Question: I'm using cplex linear programming in matlab (cplexlp) to solve the problem
'''
min f'u s.t. Au>=b, u>=lb
'''
using
'''
[u,minima,flag] = cplexlp(f,-A,-b,[],[],lb);
'''
but I need a solution tolerance of below 1e-9, which is the minimal tolerance in documentation.
I figured I can just scale the problem (e.g. by 10000) and achieve an effective tolerance of 1e-13.
'''
scale=10000;
tolerance=1e-9;
options = cplexoptimset('cplex');
options.simplex.tolerances.feasibility = tolerance;
options.simplex.tolerances.optimality = tolerance;
[u,minima,flag] = cplexlp(scale*f,-scale*A,-scale*b,[],[],scale*lb,[], [], options);
minima = minima / scale;
'''
It does not work, and the tolerance is improved to 1e-11 but not less. The image below show in log10 scale the 'real solution' (found using a different method) and the solution returned by the algorithm for different parameters (each color is different A,b and the x axes is some parameter of the problem which control the solution). As you can see, the real solution is achieved as long as it is above 1e-11.
Any suggestion for why is it so or how to avoid this problem?

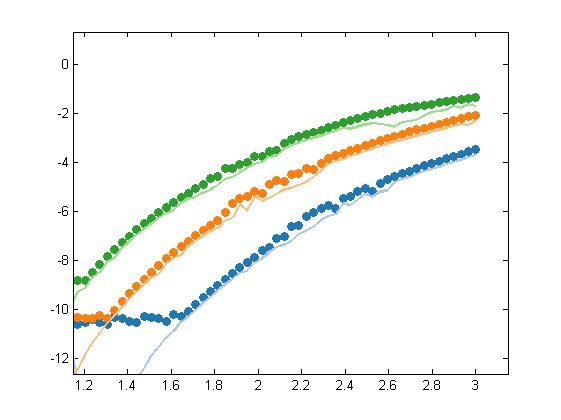
Answer: CPLEX, like most other codes, uses double precision arithmetic. Within this environment you usually can trust your results only up to the first 9 or 10, maybe 11, digits. That's also the reason why you cannot set a smaller tolerance in CPLEX.
To get more accurate results you would have to use a solver that uses rational arithmetic. <URL> are two possibilities. I do not know how this is possible from within Matlab.